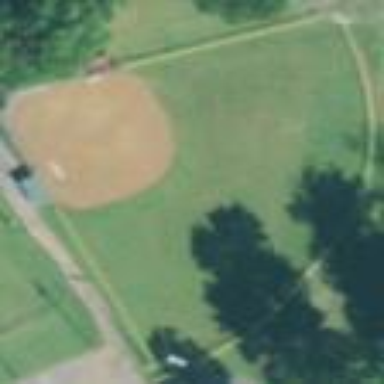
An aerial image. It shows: Softball pitch for leisure and sport activities.